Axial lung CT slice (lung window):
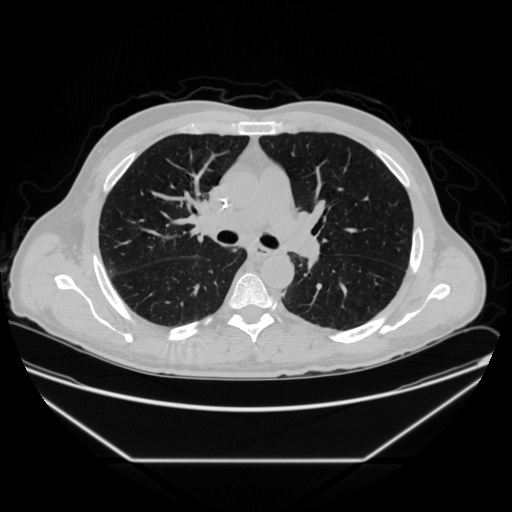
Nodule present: yes
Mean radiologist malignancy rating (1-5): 2.667